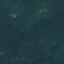
Land use / land cover class: Forest